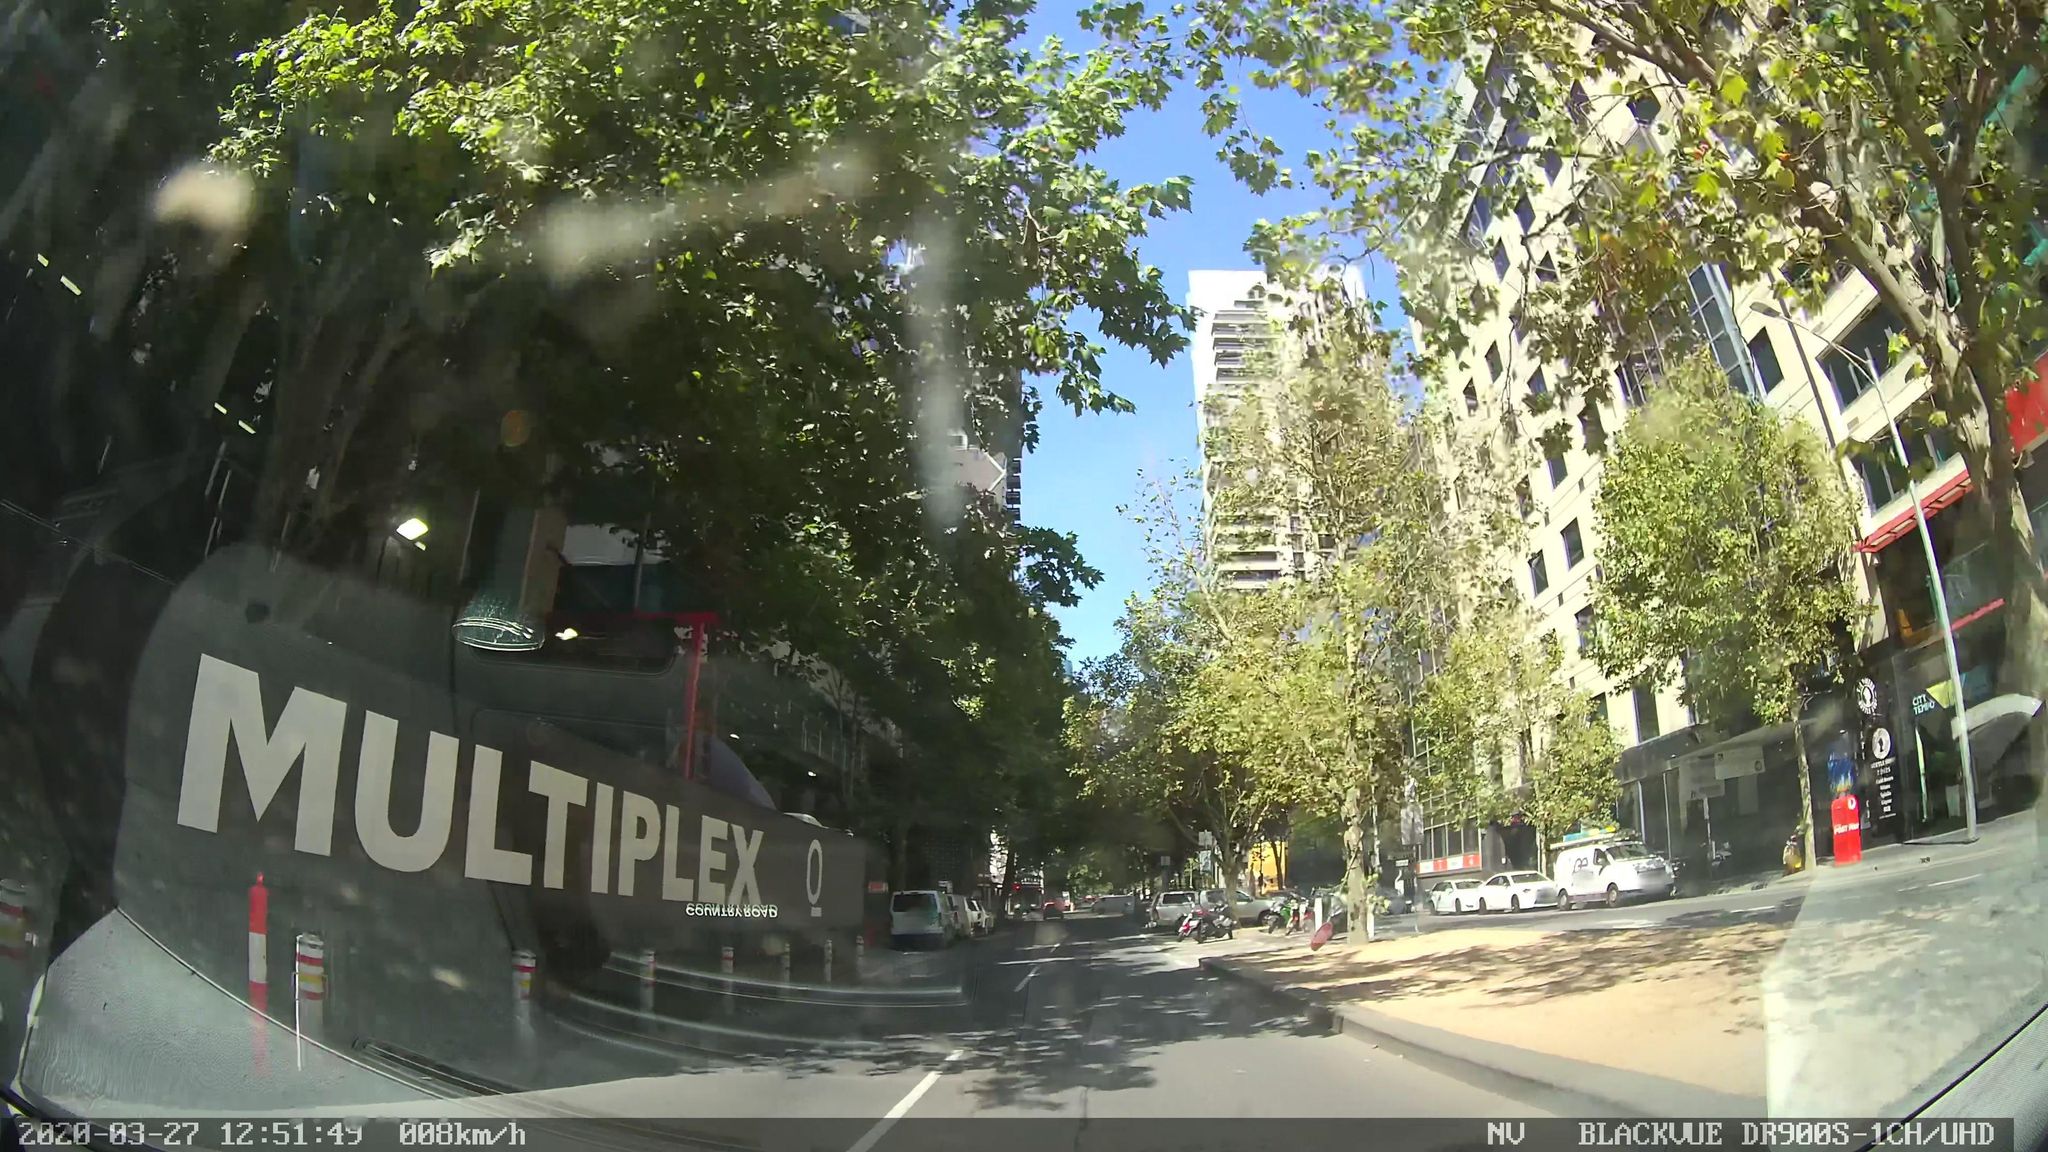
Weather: clear
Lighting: day
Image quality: good
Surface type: driving surface
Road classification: footway
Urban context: urban centre
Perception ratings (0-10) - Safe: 6.04, Lively: 7.95, Beautiful: 7.29, Boring: 1.84, Depressing: 2.01, Wealthy: 7.2